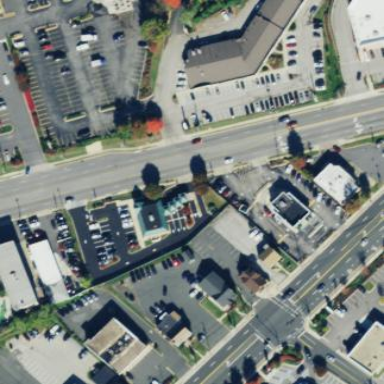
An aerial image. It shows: Retail area.